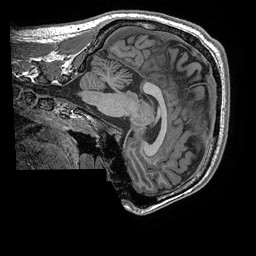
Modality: T1w
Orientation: sagittal
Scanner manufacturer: ge
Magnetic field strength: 3 T
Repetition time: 0.008184 s
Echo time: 0.003192 s